Question: I have a dataset , which has dim of 313 11875.
'''
cc.pca <- prcomp(data$cell_line.sva, center = TRUE, scale. = TRUE, retx = TRUE)
g <- ggbiplot(cc.pca, obs.scale = 1, var.scale = 1, groups = as.factor(cgpResponse), ellipse = TRUE, circle = FALSE)
'''

How can I get rid of the feature names? (the red text)
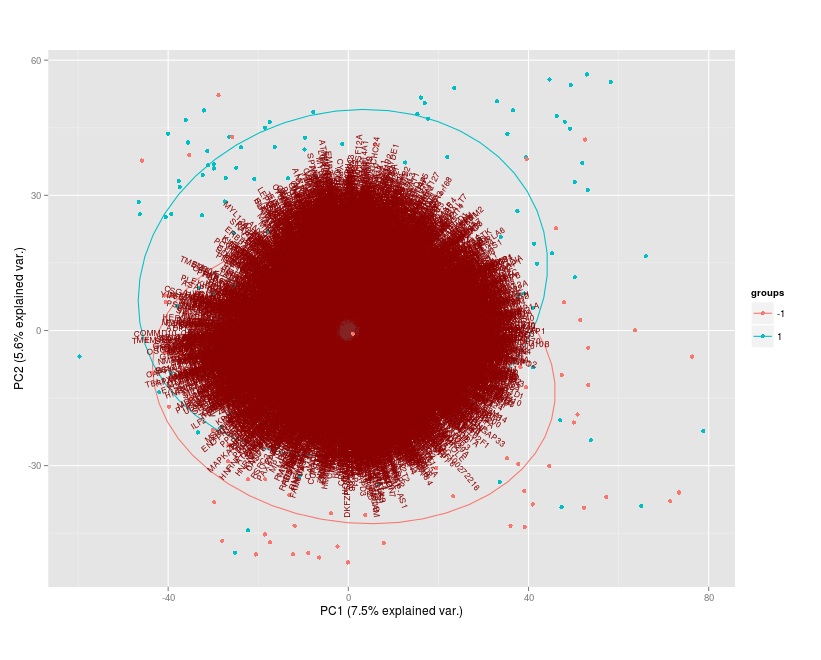
Answer: I cannot quite figure out how this would yield a useful result, but here goes anyway. The names are not something that the function lets you suppress via parameter settings, at least to my reading of the code and help page. So looking at the code it looks as though the labels for the factors are pulled from the $rotations element of the prcomp object. Trying to set those names all to a blank character created an error so I succeeded by setting to the a value of varying lengths of blanks.
'''
data(wine) # need a reproducible example so use the help page
wine.pca <- prcomp(wine, scale. = TRUE)
print(ggbiplot(wine.pca, obs.scale = 1, var.scale = 1, groups = wine.class, ellipse = TRUE, circle = TRUE))
# that was the equivalent of your plot
# Now change the input value
dimnames(wine.pca$rotation)[[1]] <-
Reduce(function(x,y) paste0(x,y), # function to concatentate the lanks
rep(" ",dim(wine.pca$rotation)[1]), # corrrect number of blanks
acc=TRUE) # save all intermediate strings
print(ggbiplot(wine.pca, obs.scale = 1, var.scale = 1, groups = wine.class,
ellipse = TRUE, circle = TRUE))
#Look, Ma! No labels
'''